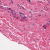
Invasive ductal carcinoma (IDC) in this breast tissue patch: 0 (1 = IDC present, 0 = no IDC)